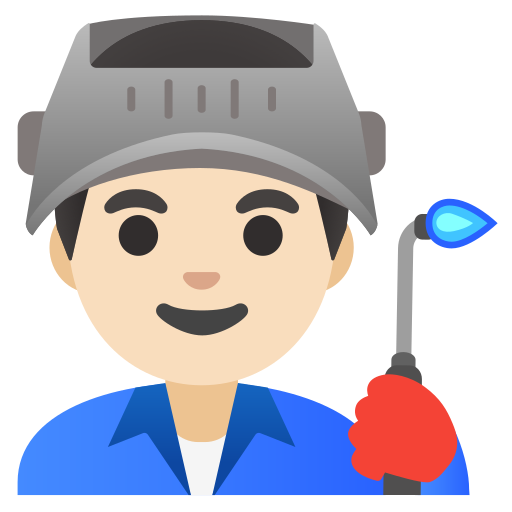
Emoji: 👨🏻‍🏭